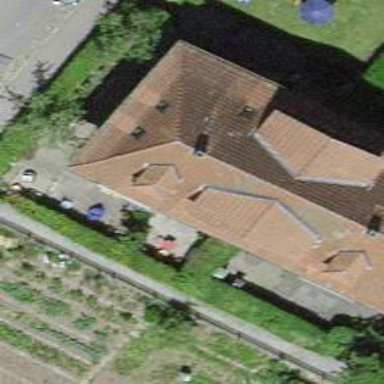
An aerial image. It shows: Semidetached house with hipped roof made of maroon roof tiles.